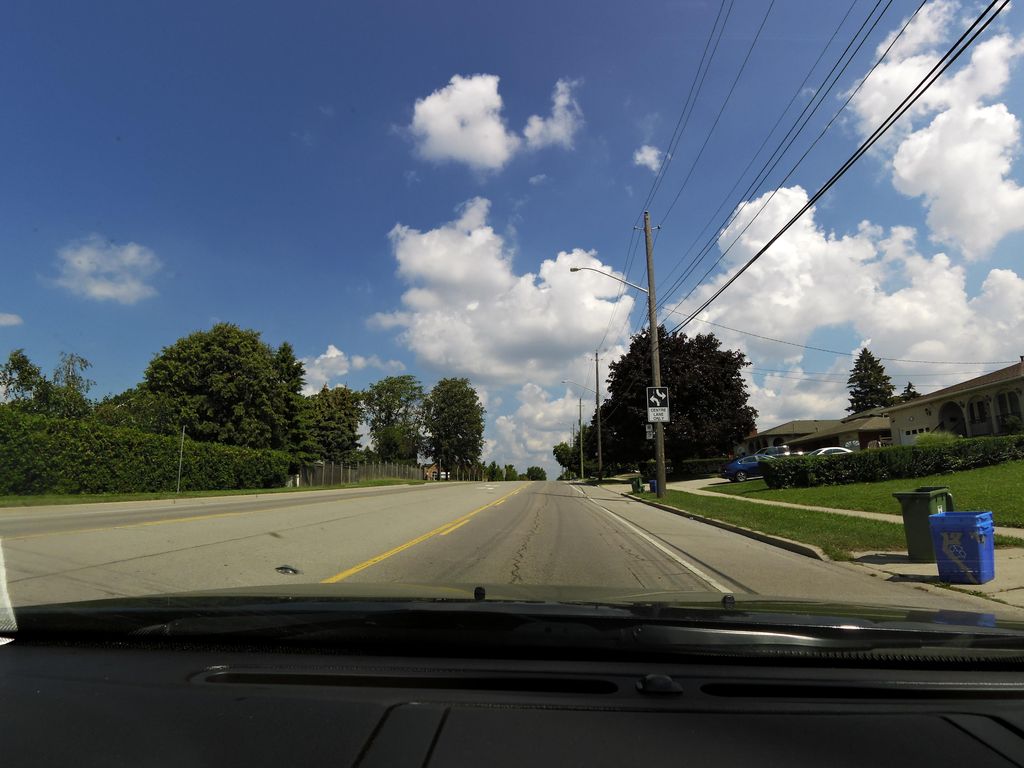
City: hamilton